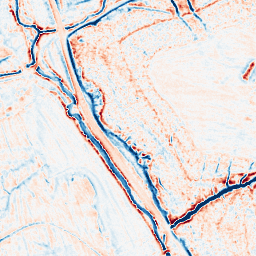
Category: edge_preserving
Decomposition family: anisotropic_diffusion
Decomposition parameters: iterations: 50
kappa: 10
gamma: 0.05
Upsampling method: cubic_mitchell
Upsampling parameters: scale: 2
Upsampling scale: 2